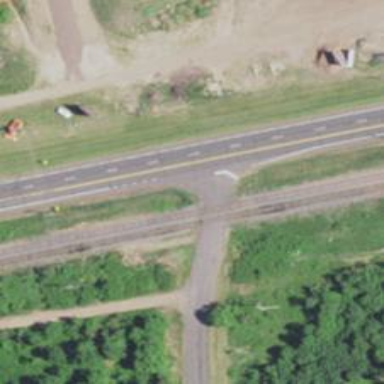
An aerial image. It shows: Primary highway.